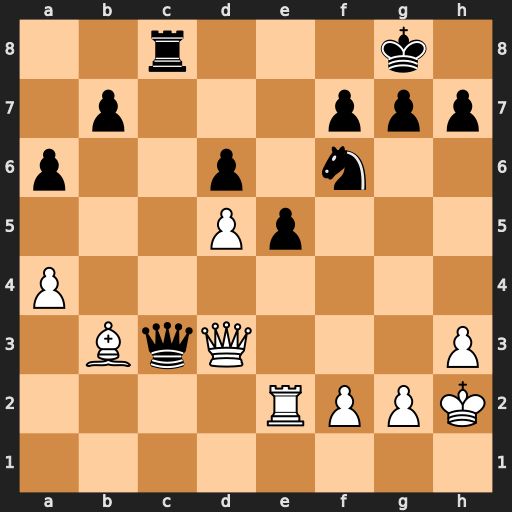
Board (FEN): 2r3k1/1p3ppp/p2p1n2/3Pp3/P7/1BqQ3P/4RPPK/8
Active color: w
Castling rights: -
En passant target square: -
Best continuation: Rc2 Qxc2 Bxc2